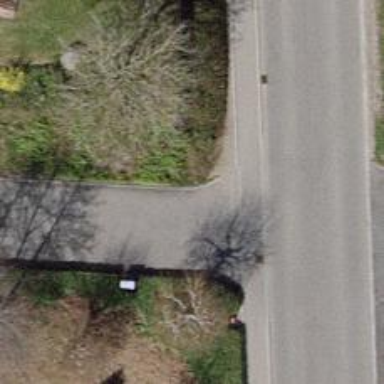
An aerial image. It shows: Hedge barrier.